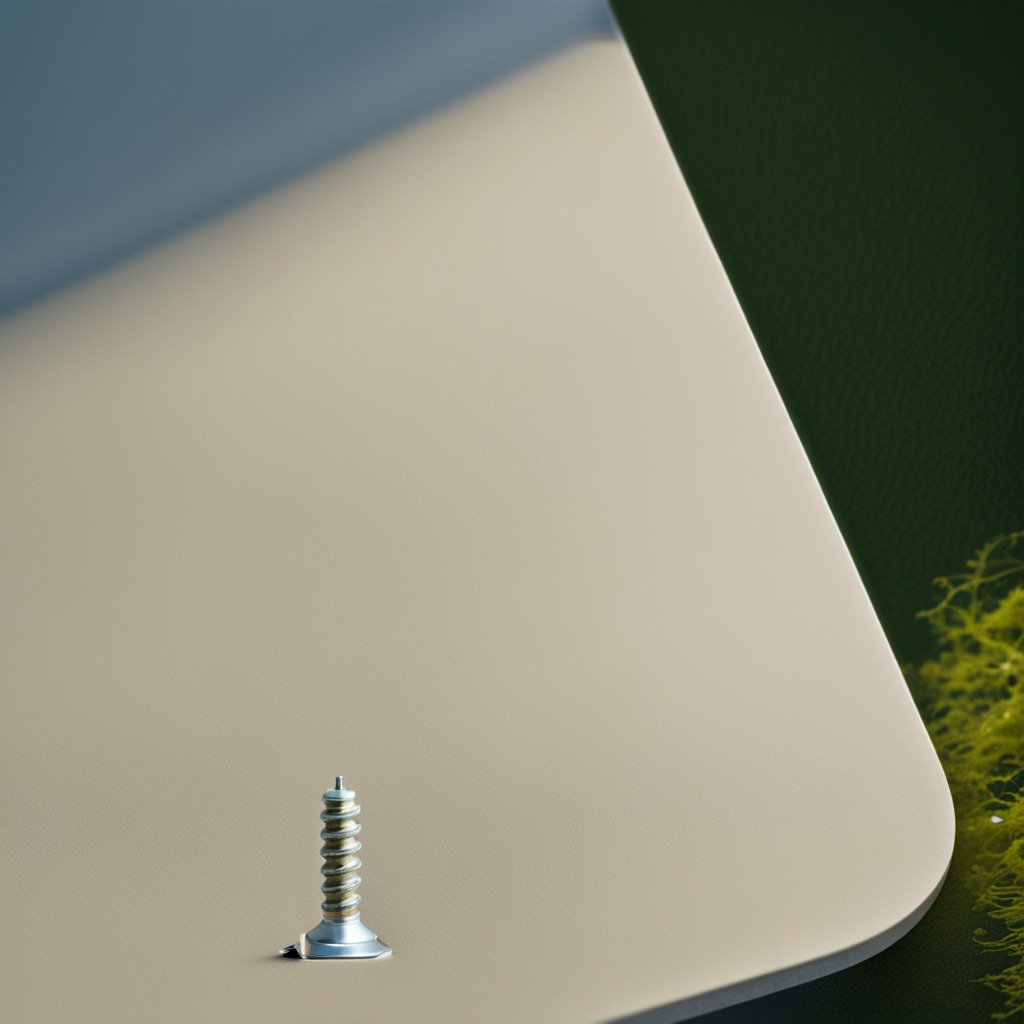
A metal screw is lying on a clean utility table in a temporary outdoor tool station afternoon light present textured surface.